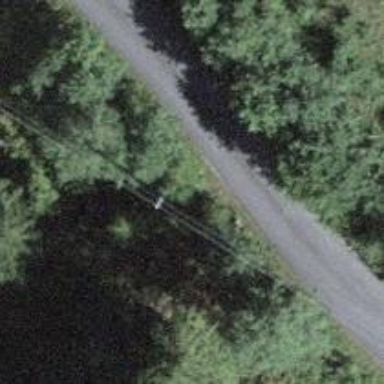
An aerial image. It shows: Utility pole in the area.